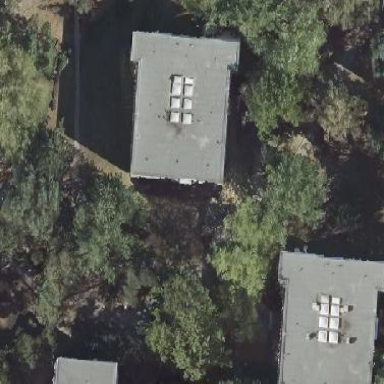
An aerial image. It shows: Residential building with flat roof made of tar paper. The building color is white.